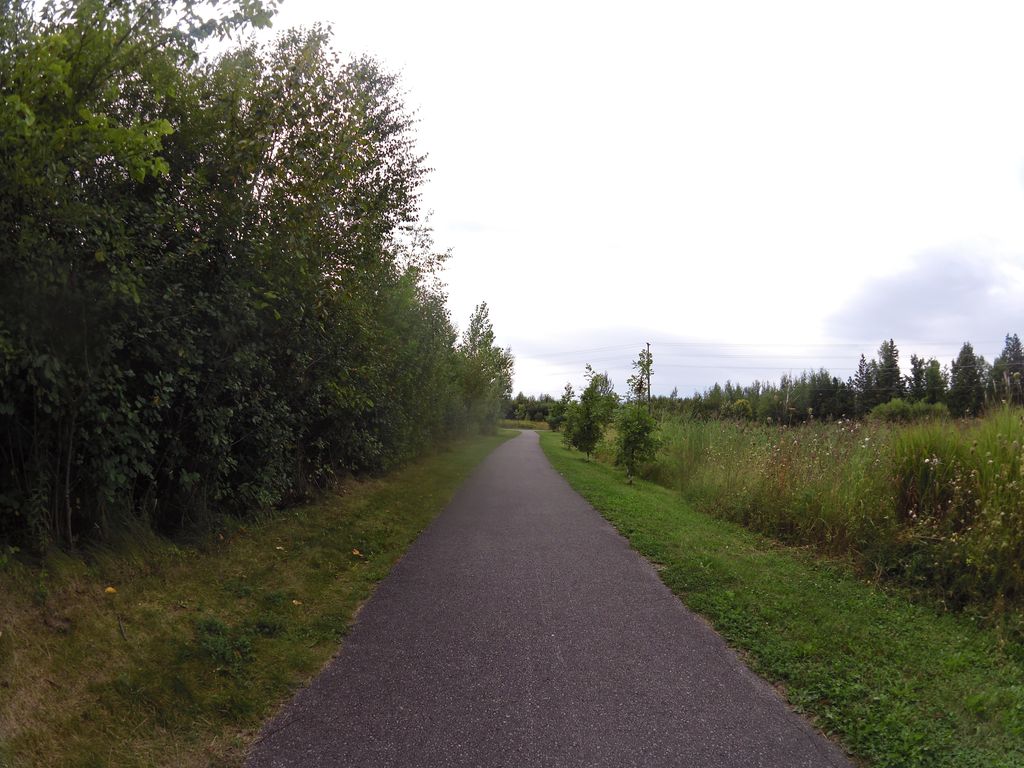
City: ottawa-gatineau